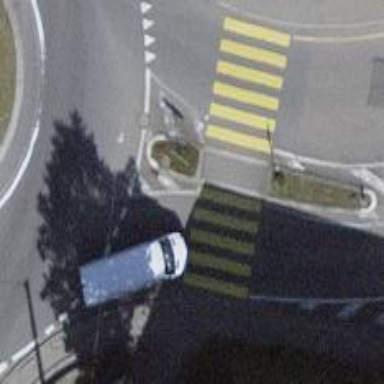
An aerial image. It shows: Kerb barrier.